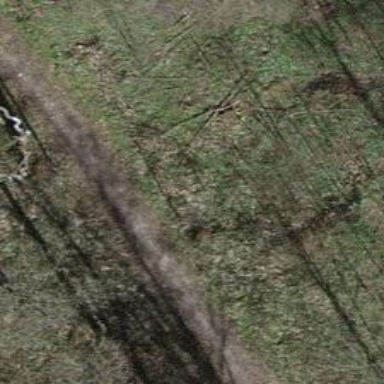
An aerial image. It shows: Gravel track road.